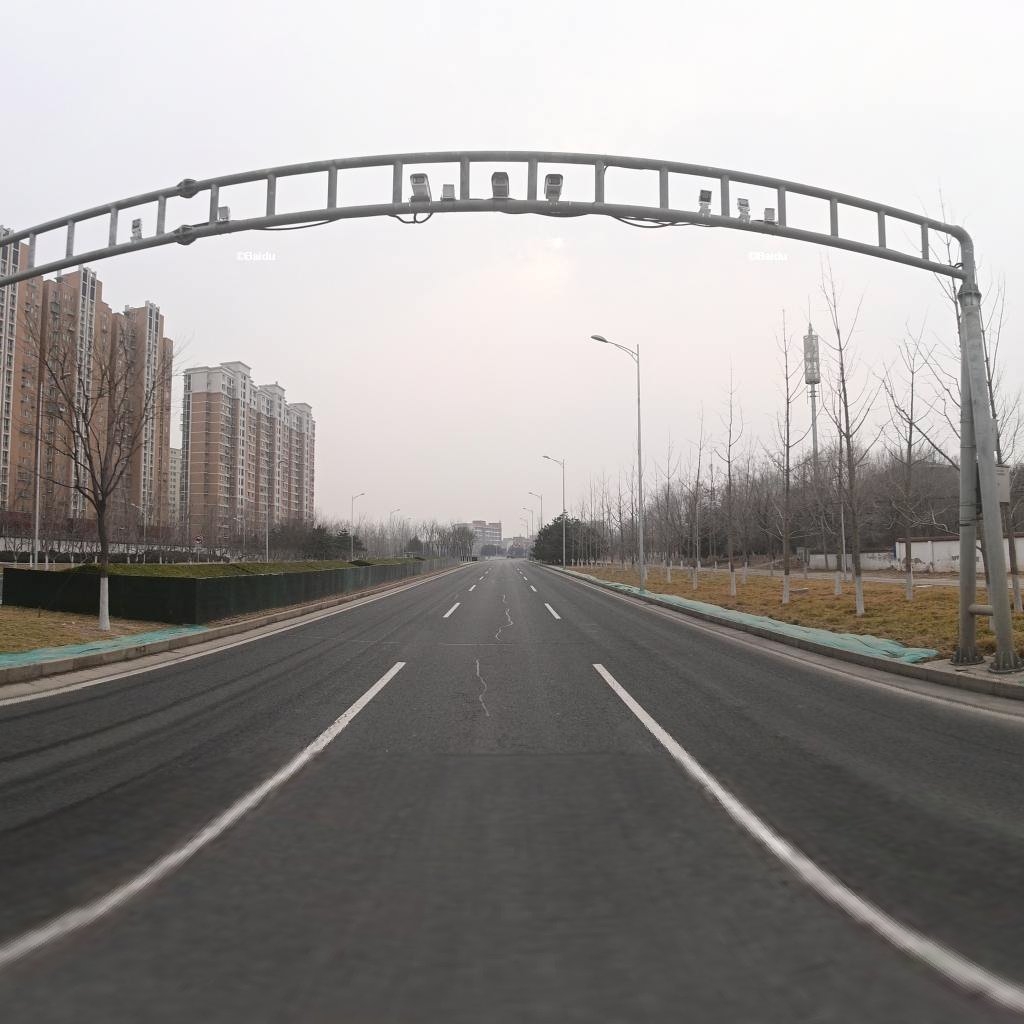
Region: Haidian
Road damage annotations: longitudinal patch, longitudinal patch, transverse patch, transverse patch